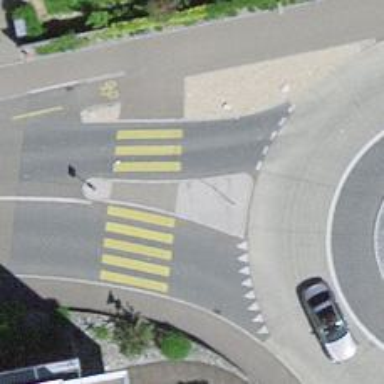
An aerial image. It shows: Traffic calming island.